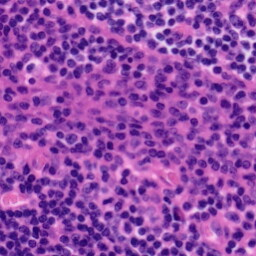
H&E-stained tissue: Tonsil